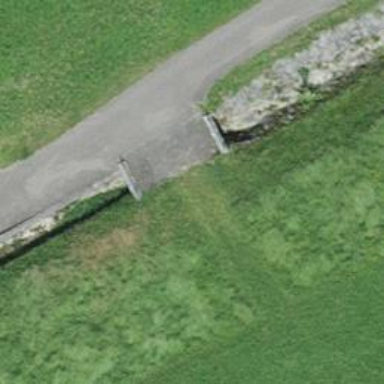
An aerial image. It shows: Tunnel.